Question: What could be the reason my Qt application has multiple entries in the Mac application menu? (I'm building against Qt 4.8 on Mountain Lion)

I've read and re-read the <URL>, but can't guess what the cause could be.
Any thoughts on what could be causing this?
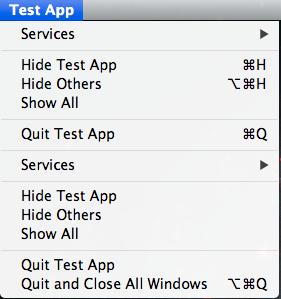
Answer: The issue turned out to be an unneeded call to <URL>. This application was recently converted from Carbon to Cocoa, and this call was leftover. Removing it fixed the problem.